Aerial crown-view tile of a tropical tree (Barro Colorado Island, Panama), acquired 20241014:
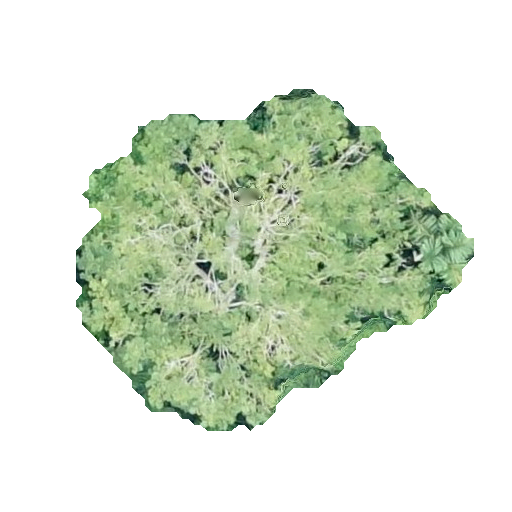
Species: Jacaranda copaia
GBIF accepted scientific name: Jacaranda copaia
Crown area: 138.737 m²